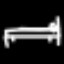
Label: bed